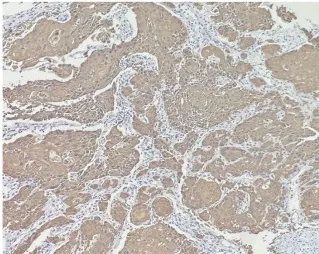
The nucleus were positive for. P40.
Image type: pathology (immunostaining)